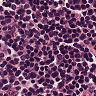
Metastatic tissue present: no